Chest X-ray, PA view. Patient: 42 years old, sex M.
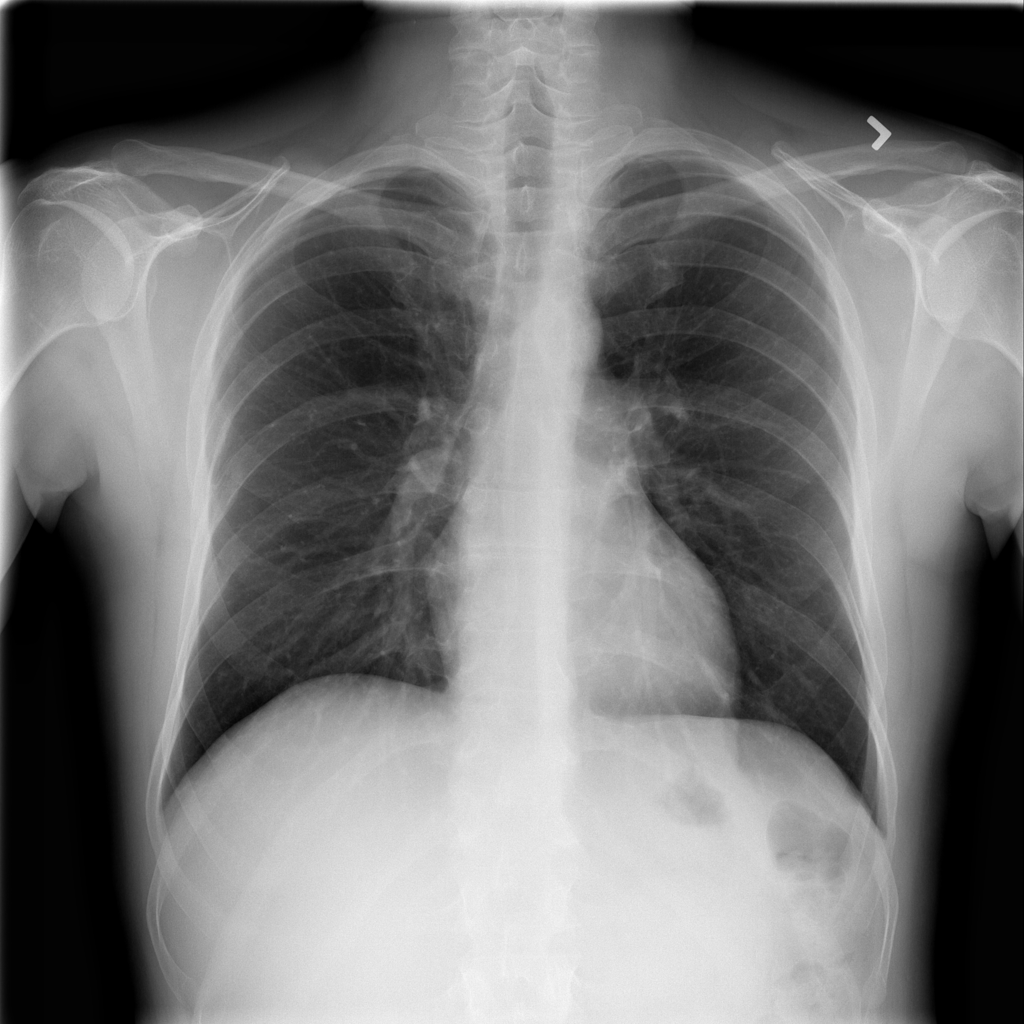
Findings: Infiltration